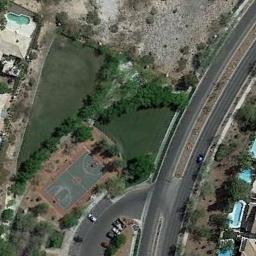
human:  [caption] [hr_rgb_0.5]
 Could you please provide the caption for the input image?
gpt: There is a basketball courts surrounded by grass and trees with a road pass by .

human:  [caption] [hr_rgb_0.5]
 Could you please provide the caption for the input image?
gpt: The basketball court in the corner of the lawn is next to the road and buildings,With a piece of sand nearby .

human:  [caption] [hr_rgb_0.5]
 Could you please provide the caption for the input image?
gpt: There are two black cars beside the basketball court .

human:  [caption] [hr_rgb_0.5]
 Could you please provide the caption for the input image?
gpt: A basketball court next to a parking lot and the medium residential area beside .

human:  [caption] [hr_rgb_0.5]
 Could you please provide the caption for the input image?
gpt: Many trees are near the basketball court .